Aerial crown-view tile of a tropical tree (Barro Colorado Island, Panama), acquired 20250915:
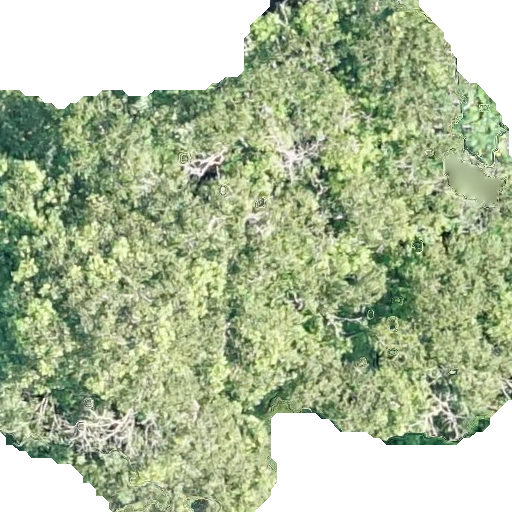
Species: Dipteryx oleifera
GBIF accepted scientific name: Dipteryx oleifera
Crown area: 339.508 m²